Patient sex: M
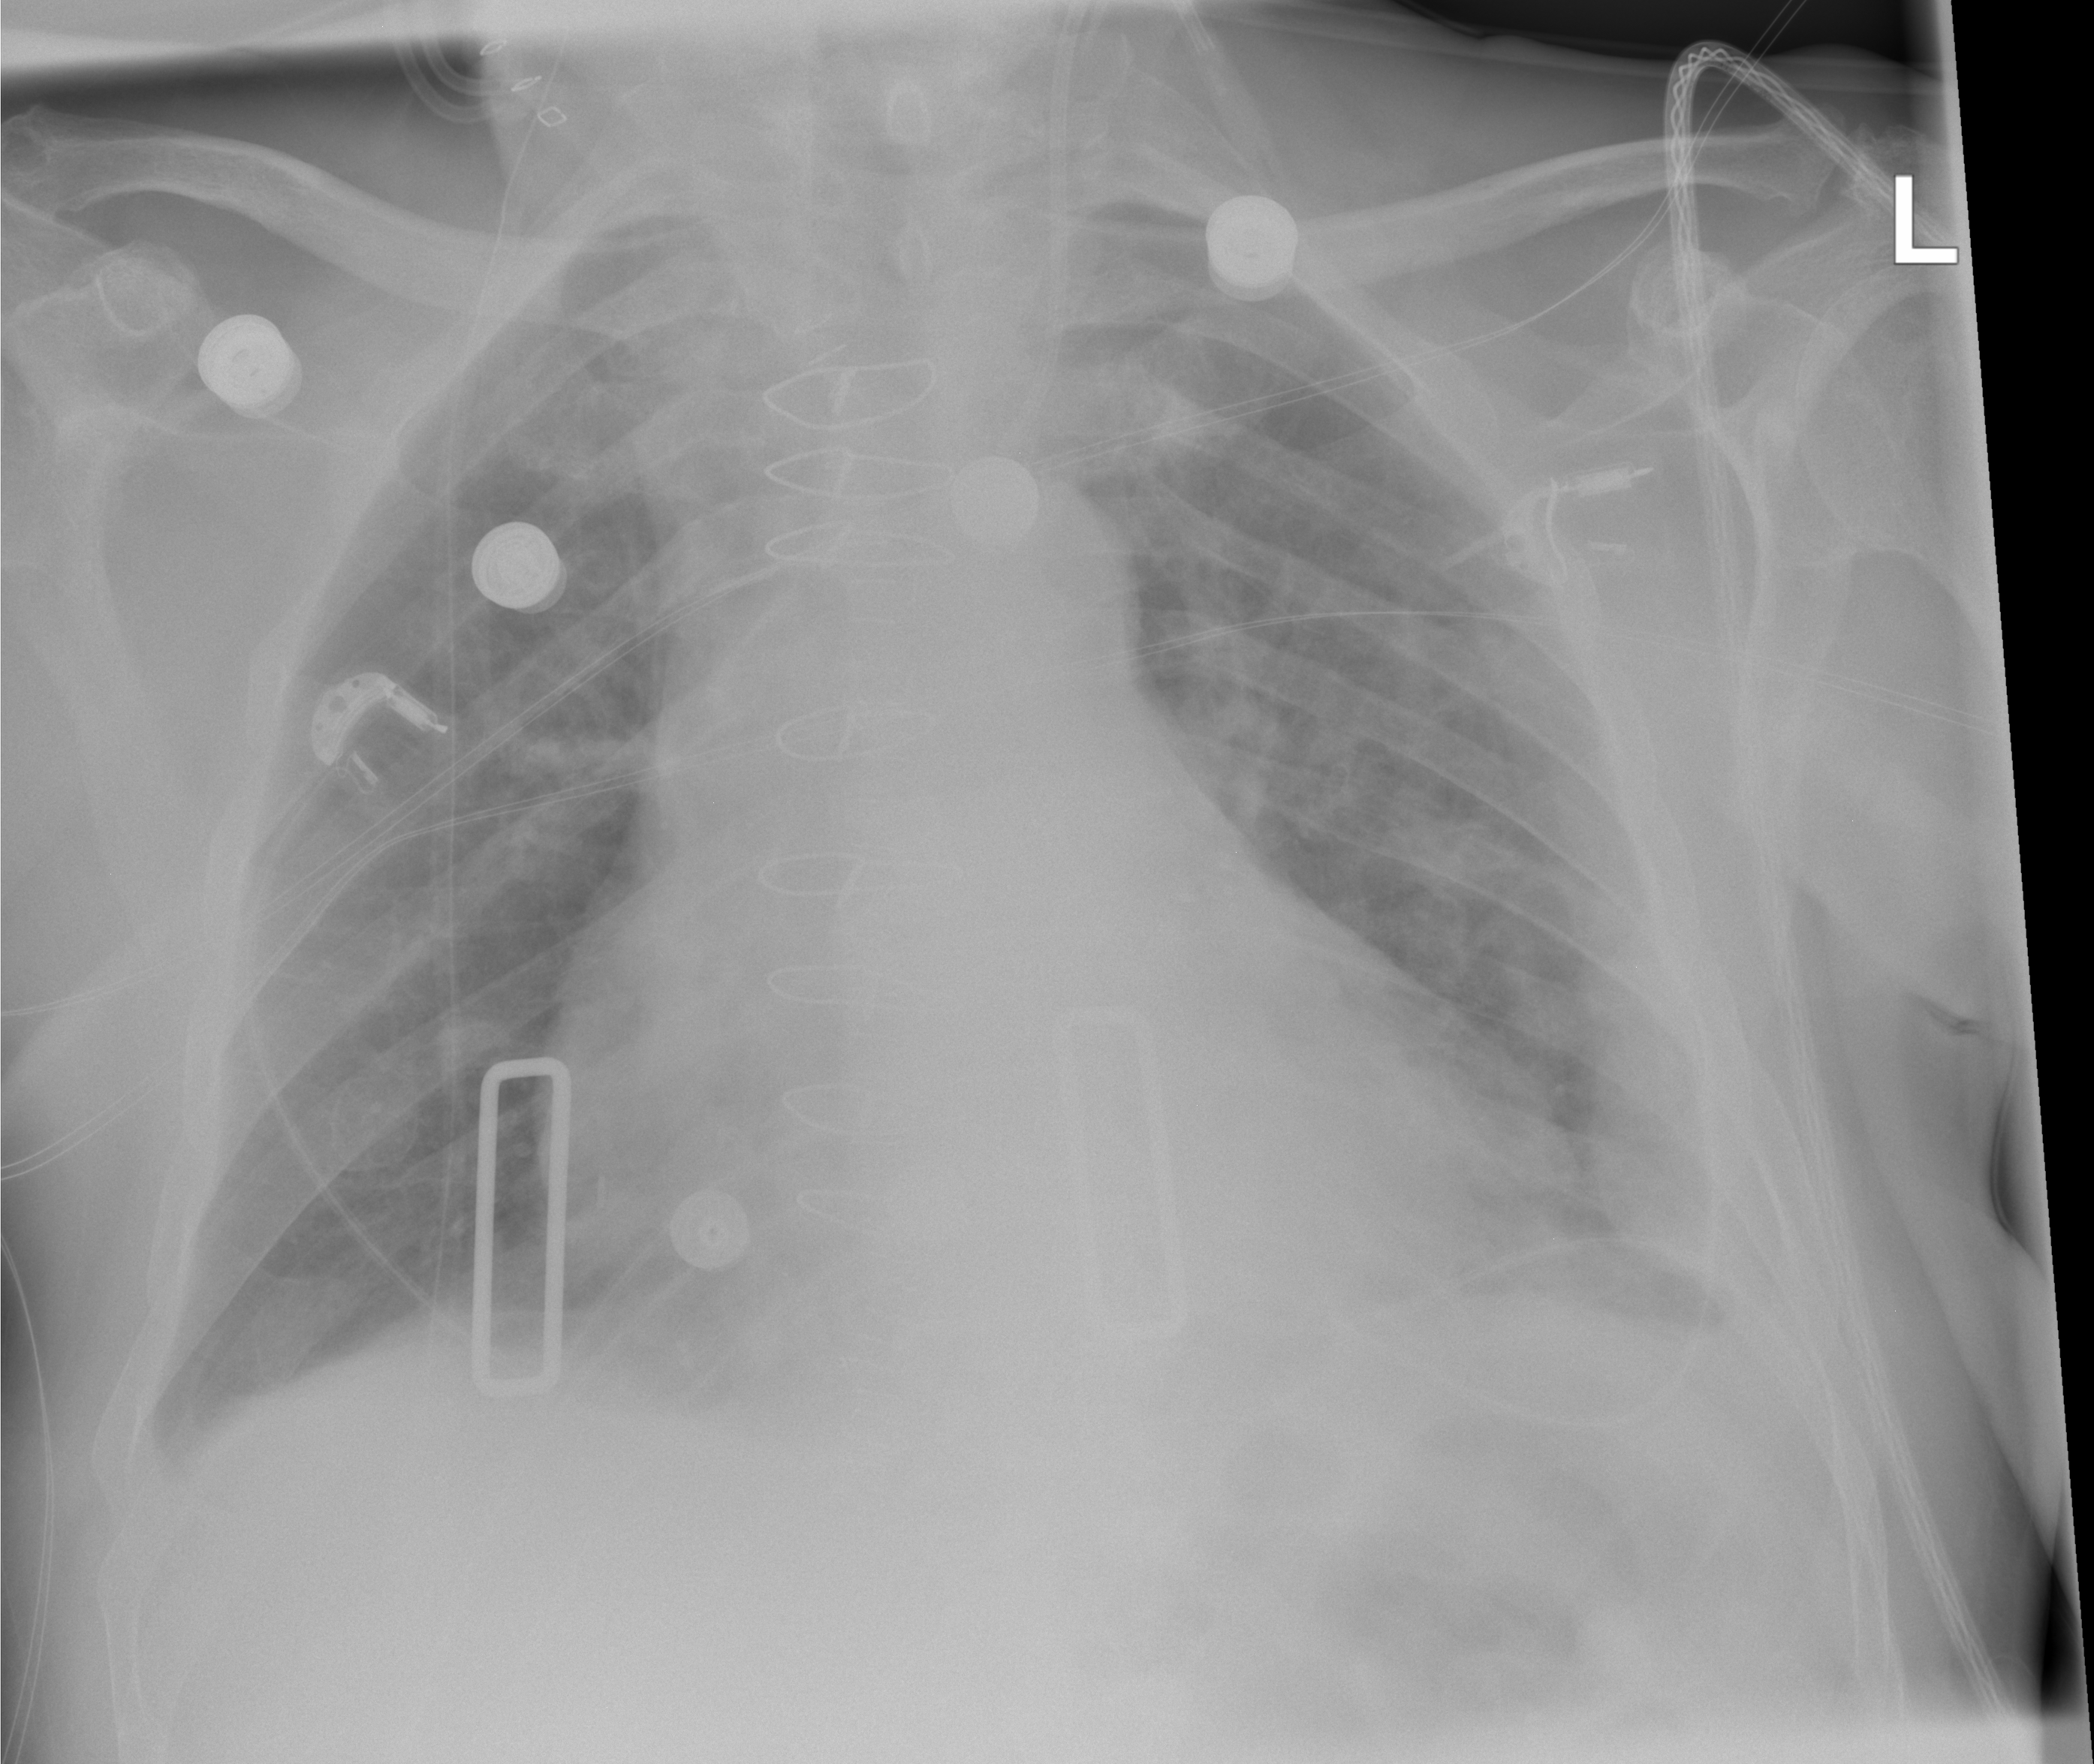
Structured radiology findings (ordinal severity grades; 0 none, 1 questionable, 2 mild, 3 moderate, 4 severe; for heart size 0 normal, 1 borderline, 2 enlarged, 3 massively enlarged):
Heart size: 1
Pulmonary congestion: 1
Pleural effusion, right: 1
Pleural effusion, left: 2
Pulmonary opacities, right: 0
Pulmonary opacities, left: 0
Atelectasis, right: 0
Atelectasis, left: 0